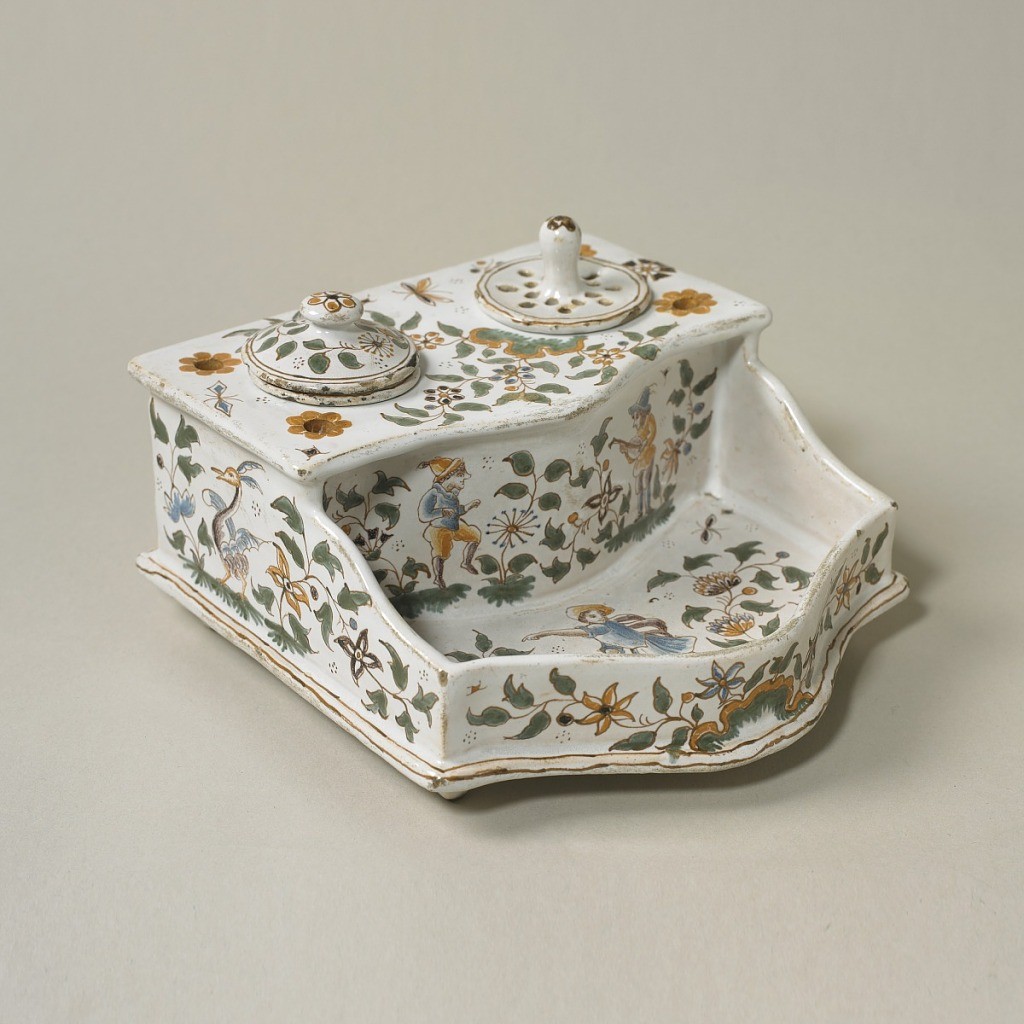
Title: Inkstand
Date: ca. 1760
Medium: Tin-glazed earthenware
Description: Shaped inkstand (a) with separate inkpot (b) with lid (c), and sander (d); green and ochre decoration of flowers, foliage, and figure. Sampson in the style of 18th-century Moustiers.